Question: Hi I am stuck with submitting the app to iTunes Store. I am able to validate the ipa successfully, but when I submit the app to the iTunes store i am getting the error. I tried with both app loader and Xcode. I have contacted the apple support but no use. Here is the screen shot of the exact error, but i didn't get anything from this.

I am using Xcode 4.1, mac os version 10.6.8. I need the solution urgently. Thank you in advance.
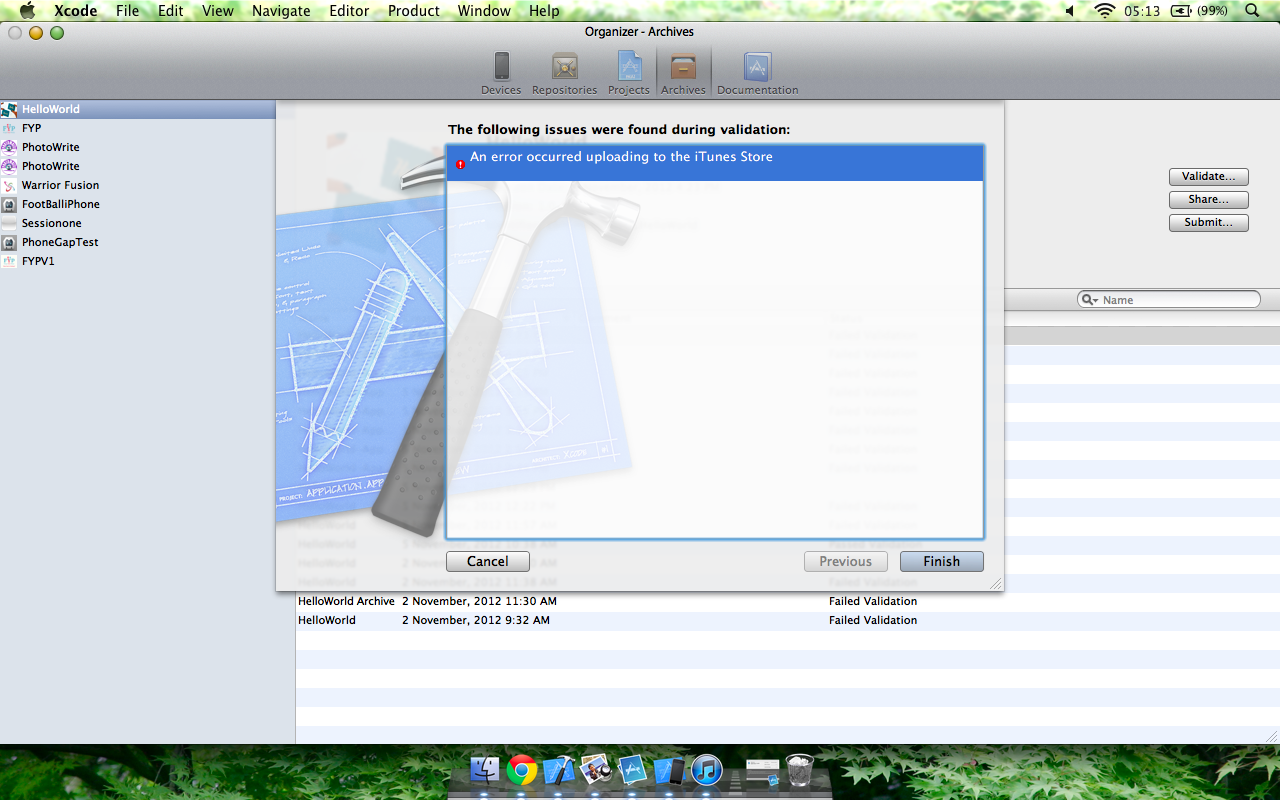
Answer: I came accross same error with Xcode 4.5.0 on Mountain Lion. Problem was that current Java version was 1.7.x. What helped was temporarily removing current java version from /Library/Frameworks/JavaVM.framework/Versions
See <URL>